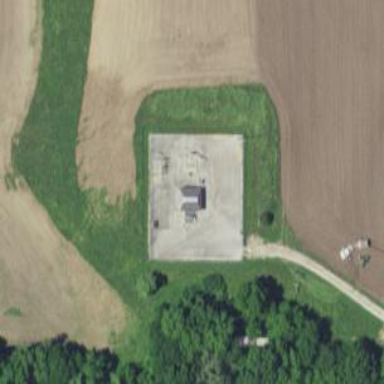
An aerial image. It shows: Pumping station.